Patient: sex F, age 57
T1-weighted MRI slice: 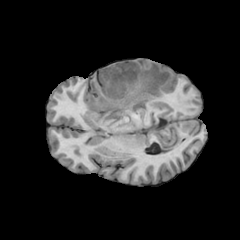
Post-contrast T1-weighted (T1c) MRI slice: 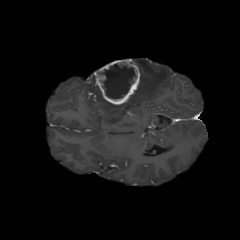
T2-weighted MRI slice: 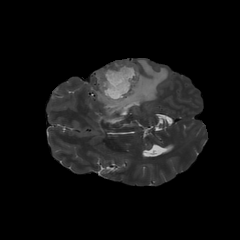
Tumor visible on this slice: yes
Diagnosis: Glioblastoma, IDH-wildtype
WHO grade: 4